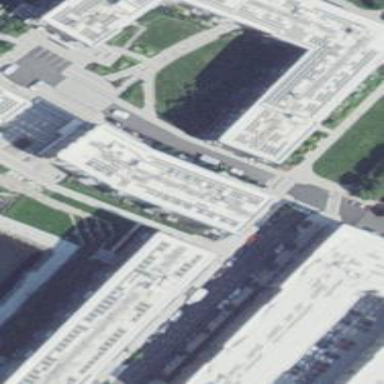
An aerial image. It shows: Building with white roof.